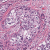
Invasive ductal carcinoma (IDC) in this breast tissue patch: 1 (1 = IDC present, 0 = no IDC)